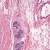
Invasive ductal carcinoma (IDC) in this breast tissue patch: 1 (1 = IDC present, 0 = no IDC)